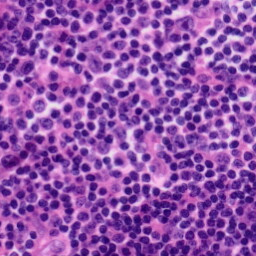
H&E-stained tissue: Tonsil